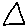
Label: triangle